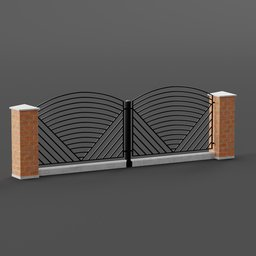
Label: architecture